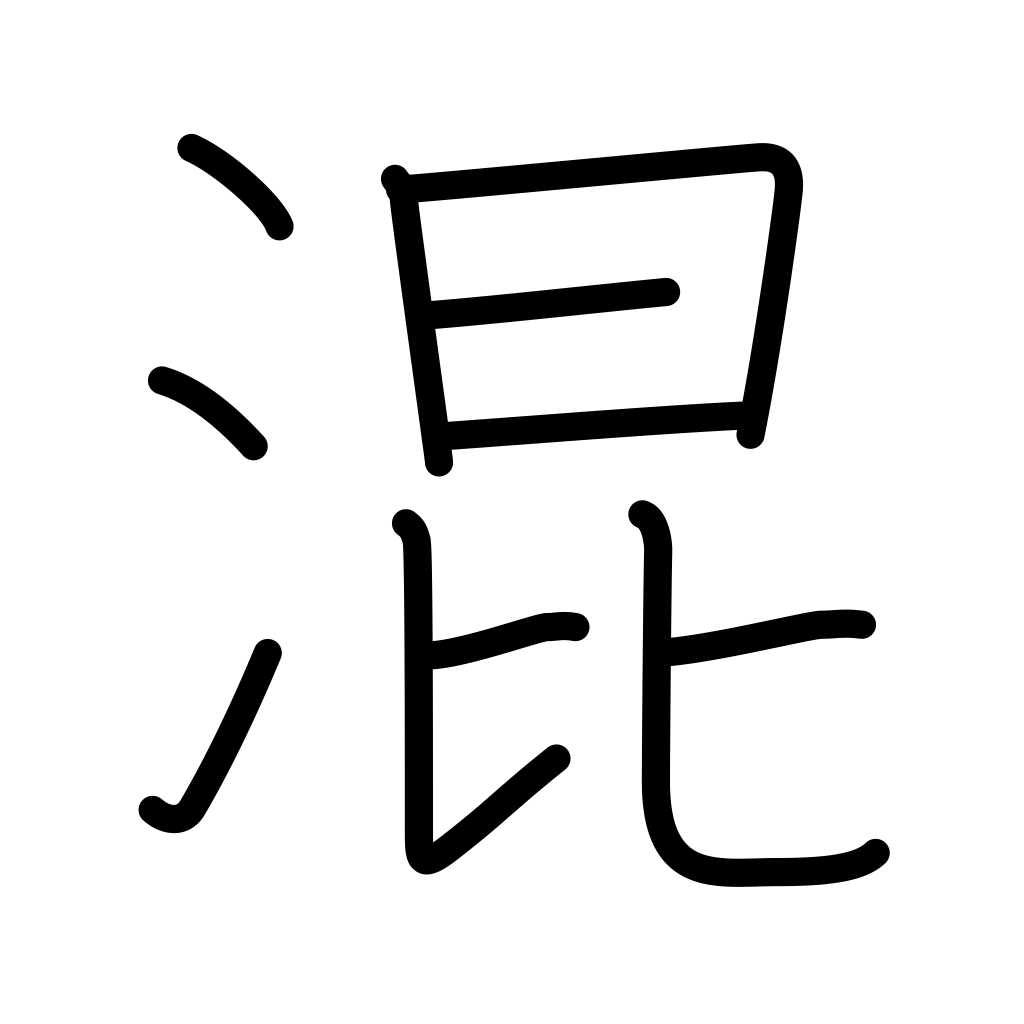
Meaning: mix, blend, confuse